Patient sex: F
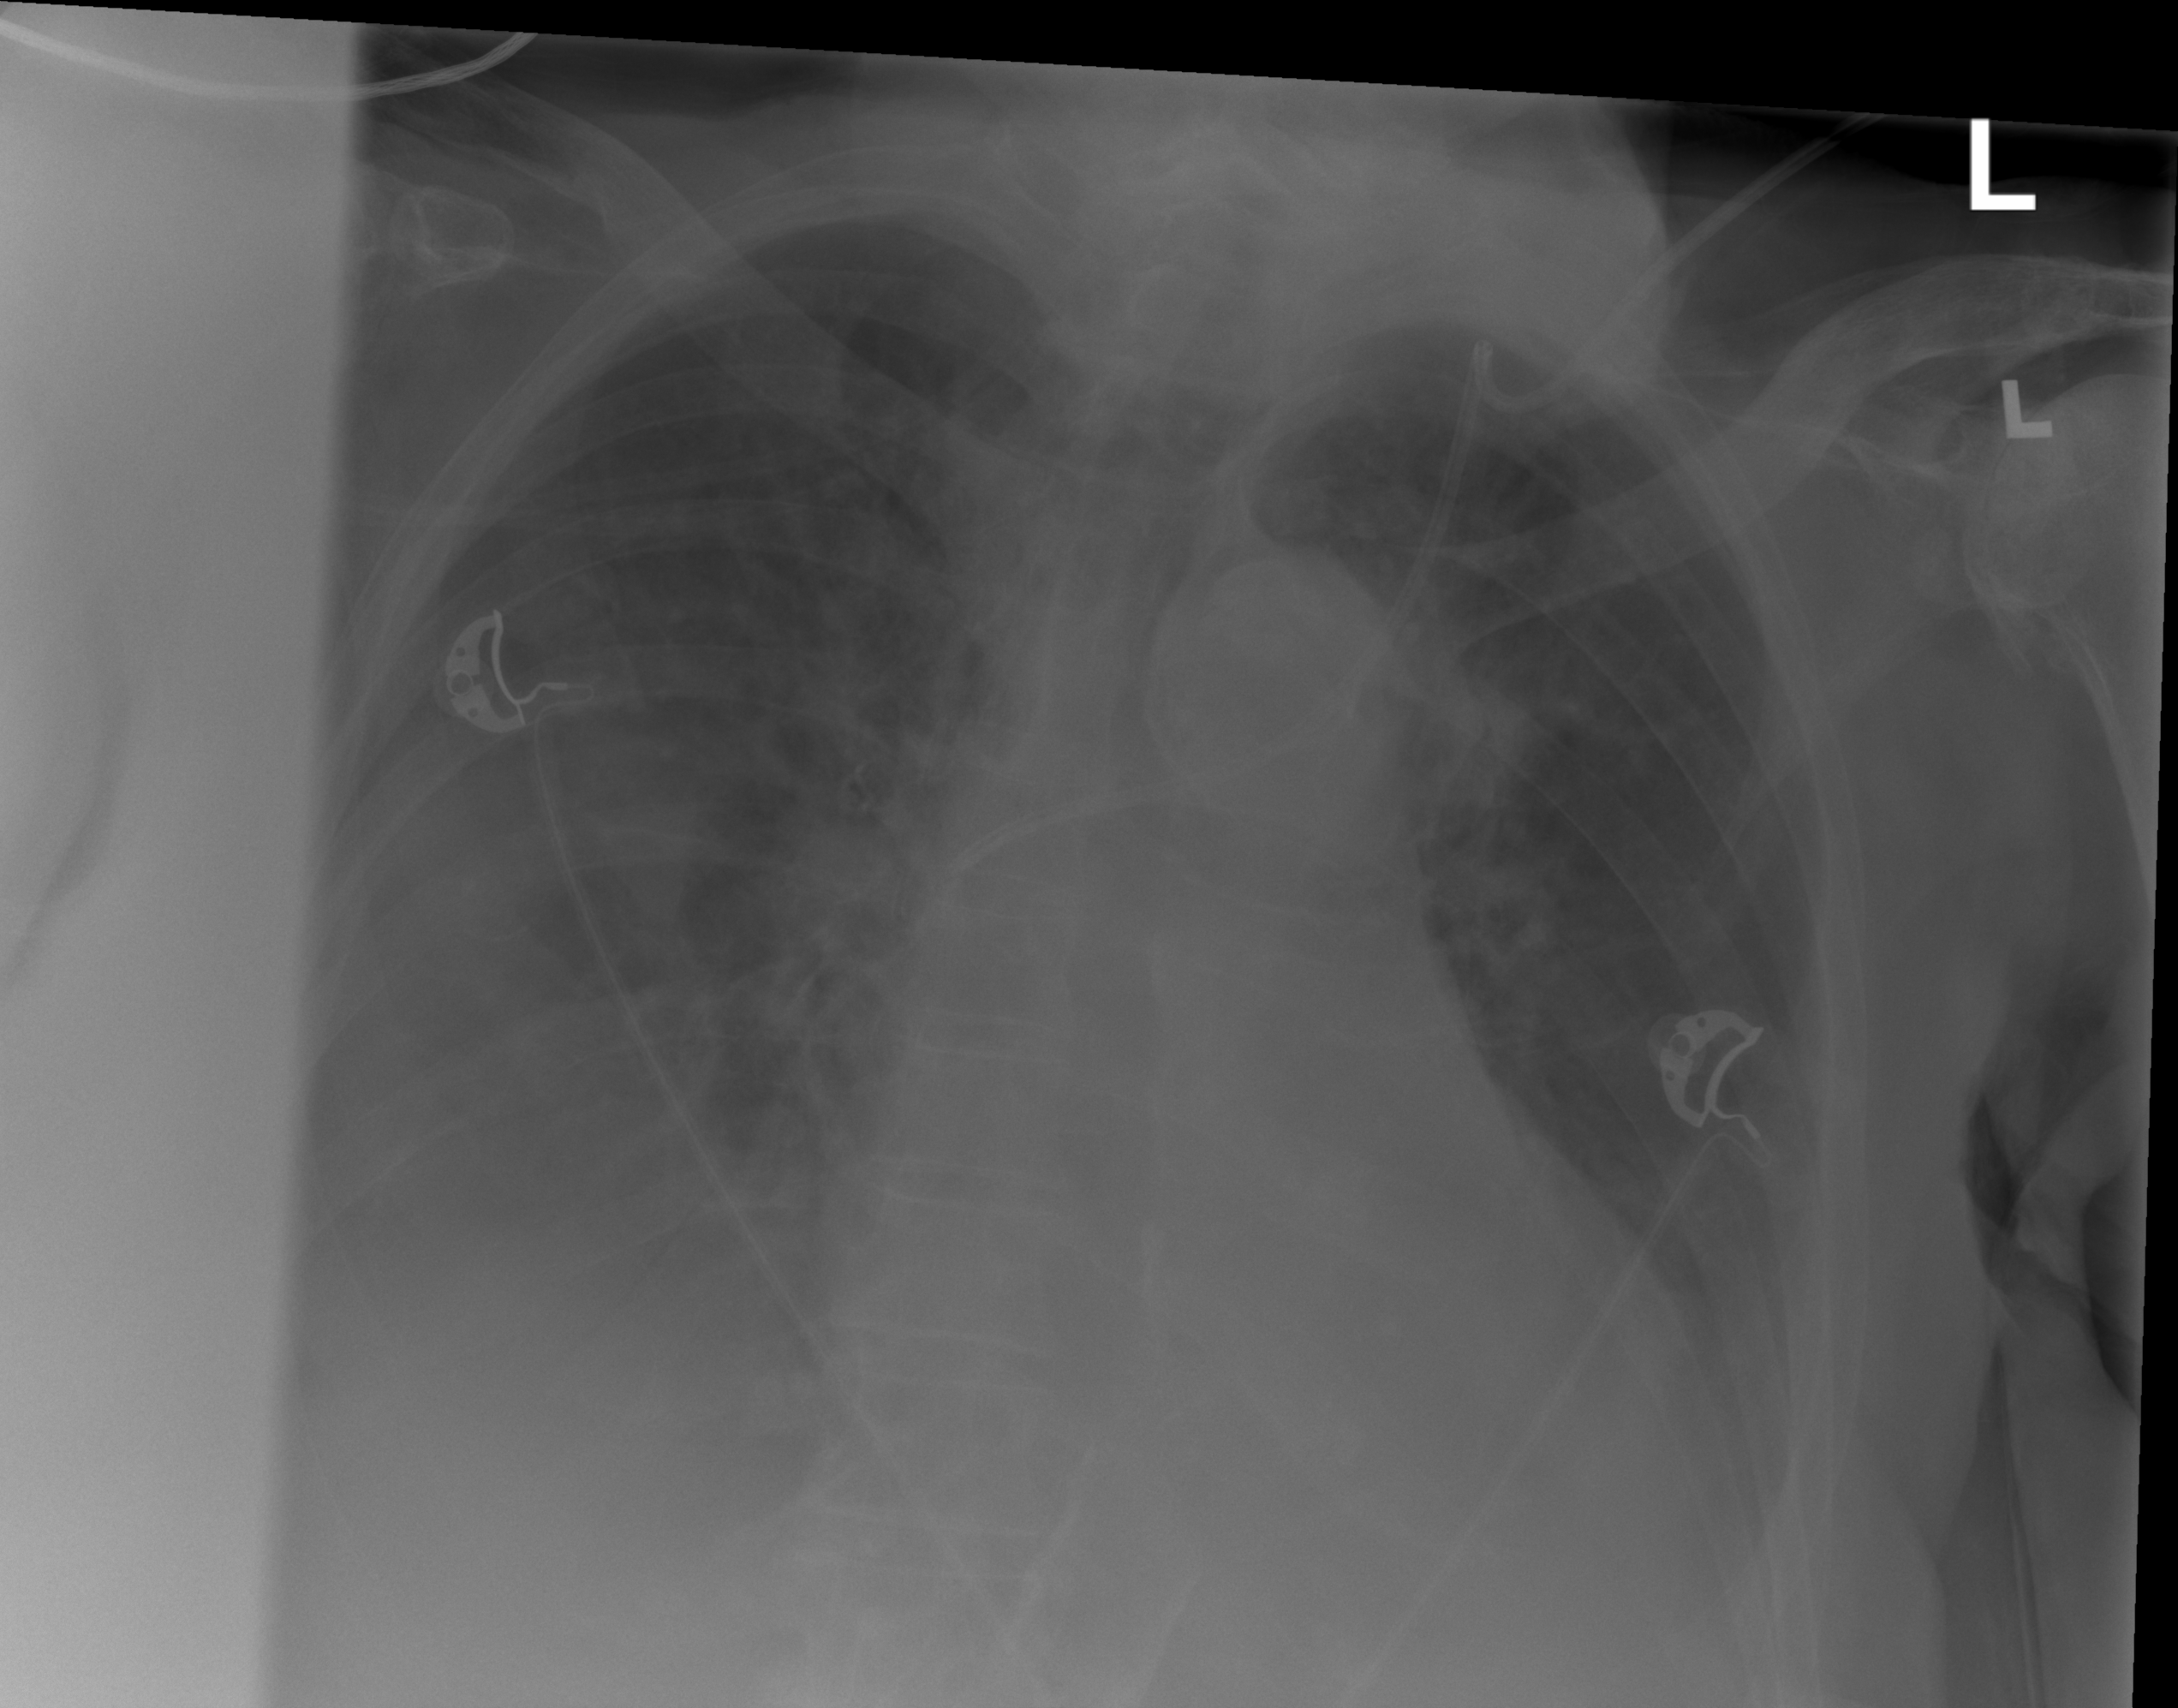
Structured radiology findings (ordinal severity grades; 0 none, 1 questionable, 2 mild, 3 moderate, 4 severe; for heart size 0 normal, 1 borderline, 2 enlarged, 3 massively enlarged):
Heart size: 2
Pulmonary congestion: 2
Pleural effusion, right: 3
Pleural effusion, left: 2
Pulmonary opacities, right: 0
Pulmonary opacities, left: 0
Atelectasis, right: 2
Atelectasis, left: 2